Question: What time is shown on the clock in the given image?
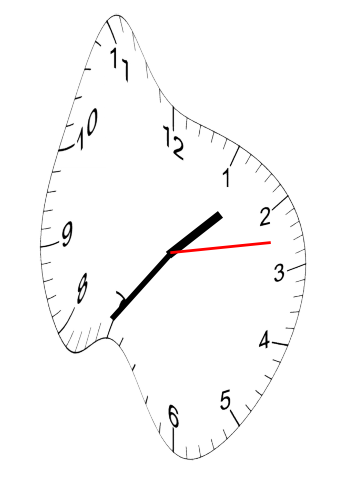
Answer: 01:36:13